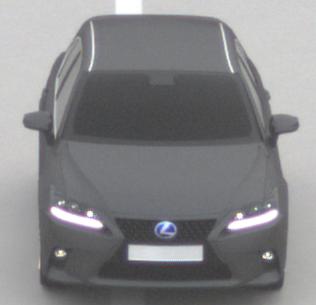
Make: Lexus
Model: CT 200h
Detailed model: CT (A10)
Model produced from: 2014/03
Model produced until: 2017/10
Doors: 5
Color: gray
Road condition: dry road
Daytime: morning or afternoon
Contrast: low contrast